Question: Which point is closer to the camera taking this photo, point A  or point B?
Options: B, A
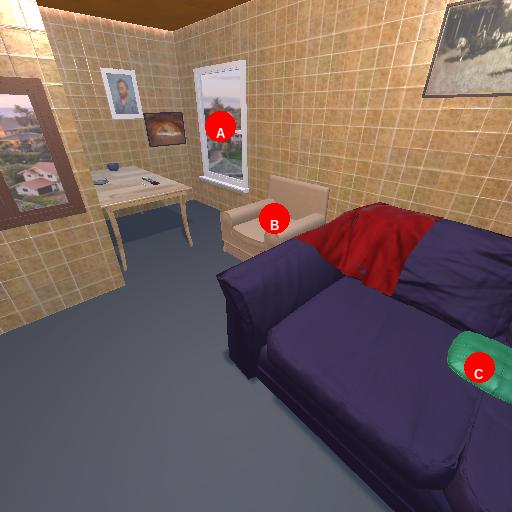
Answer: B